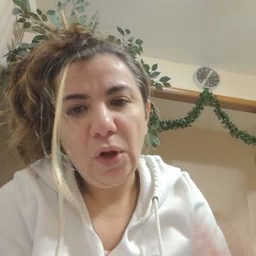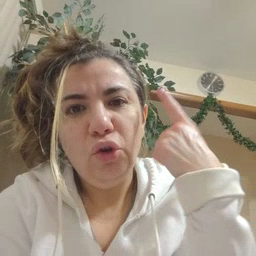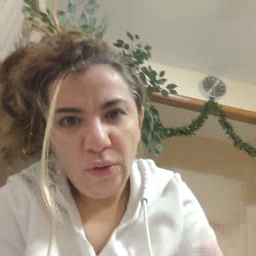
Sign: go